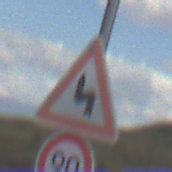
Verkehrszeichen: DoppelkurveZunaechstLinks
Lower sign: Geschwindigkeit90
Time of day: Midday
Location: Outdoor (Nature)
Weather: PartlyCloudy
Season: NotSpecified
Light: Natural